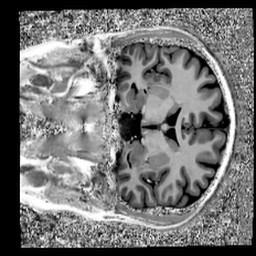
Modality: MP2RAGE
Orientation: coronal
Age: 28
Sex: female
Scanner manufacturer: siemens
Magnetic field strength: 7 T
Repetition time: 6 s
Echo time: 0.00283 s